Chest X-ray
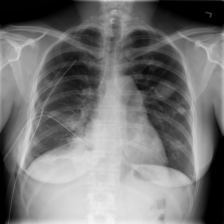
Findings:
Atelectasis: negative
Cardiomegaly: negative
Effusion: negative
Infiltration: negative
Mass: negative
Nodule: positive
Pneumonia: negative
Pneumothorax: positive
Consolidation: negative
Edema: negative
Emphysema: negative
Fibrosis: negative
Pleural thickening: negative
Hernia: negative